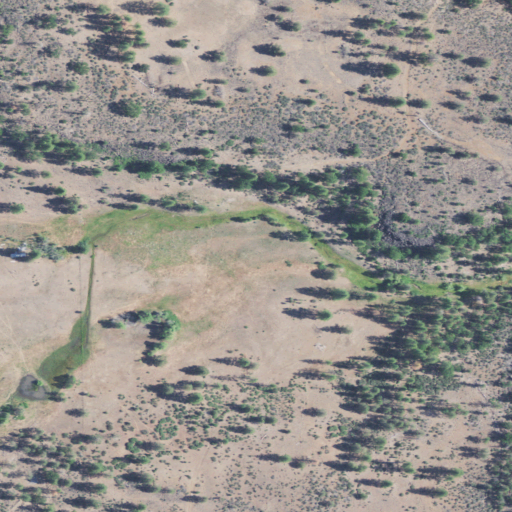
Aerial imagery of plain(s) in Oregon named Agate Flat containing shrub, evergreen forest, and grassland